Field crop: maize
Growth stage: 2
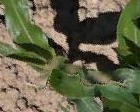
Species: maize